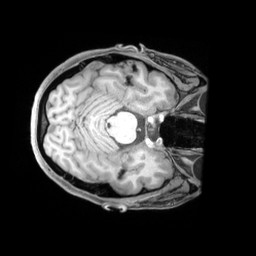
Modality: T1w
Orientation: axial
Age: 25
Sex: female
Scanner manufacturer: siemens
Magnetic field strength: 3 T
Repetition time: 1.97 s
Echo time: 0.00206 s